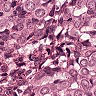
Metastatic tissue present: yes